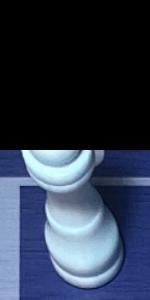
Label: King_White